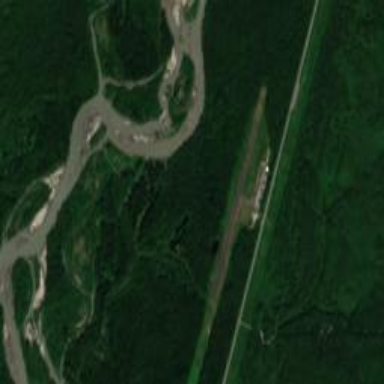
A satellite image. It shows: Runway at airport.